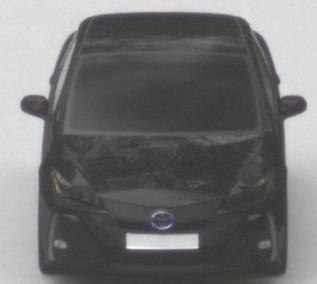
Make: Toyota
Model: Prius 1.8 Plug-In Hybrid
Detailed model: Prius (XW5) Plug-In
Model produced from: 2019/07
Model produced until: 2020/07
Doors: 5
Color: black
Road condition: dry road
Daytime: morning or afternoon
Contrast: low contrast